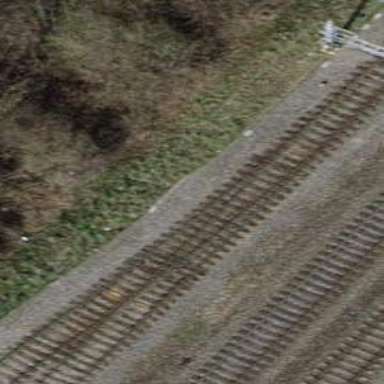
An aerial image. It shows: Single-track railway siding with electrified contact lines.